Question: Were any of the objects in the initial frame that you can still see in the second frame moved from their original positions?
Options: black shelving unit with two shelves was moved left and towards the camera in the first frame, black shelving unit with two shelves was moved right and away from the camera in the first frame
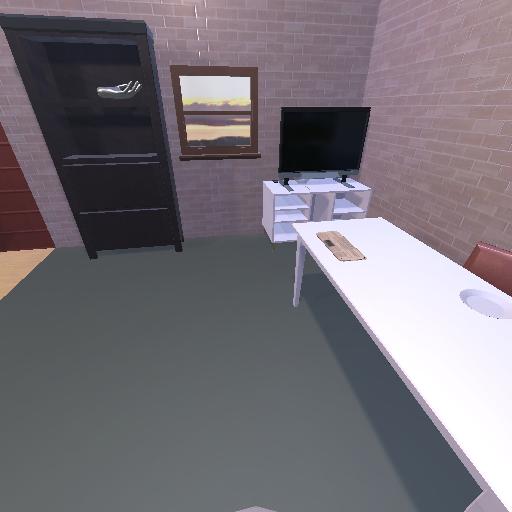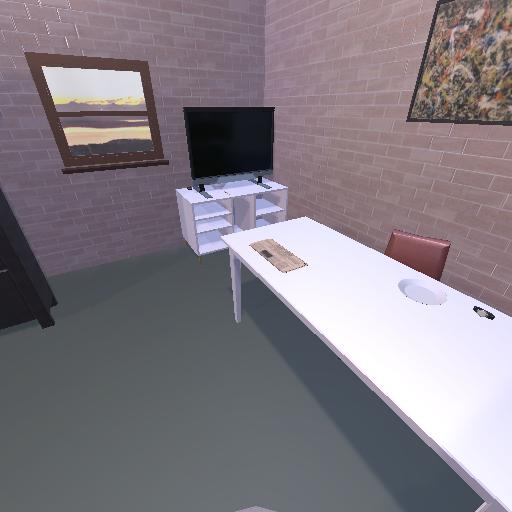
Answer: black shelving unit with two shelves was moved left and towards the camera in the first frame